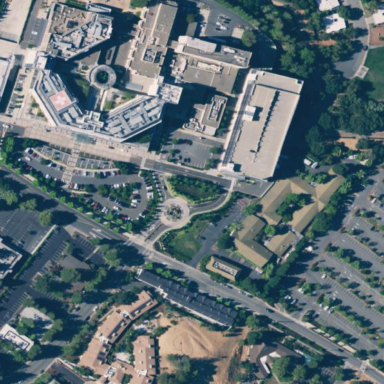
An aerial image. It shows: Hospital providing healthcare services.